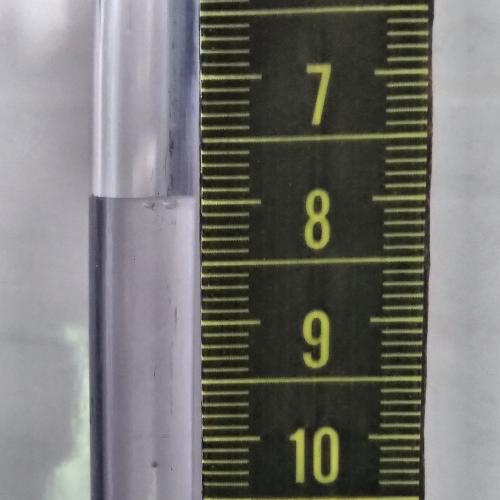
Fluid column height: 8.0 cm